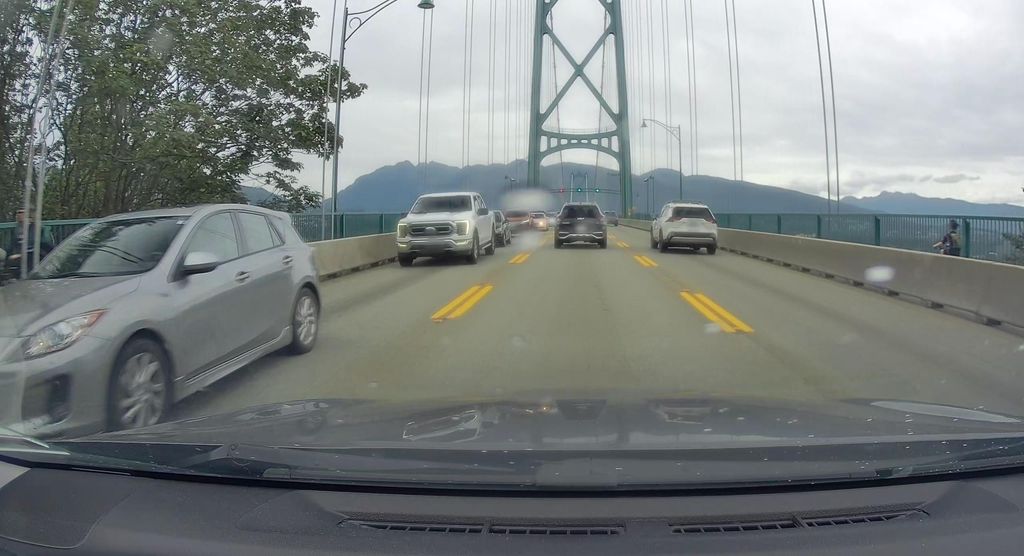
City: vancouver